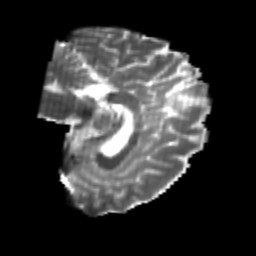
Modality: T2w
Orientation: sagittal
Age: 22
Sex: female
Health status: healthy
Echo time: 0.074 s